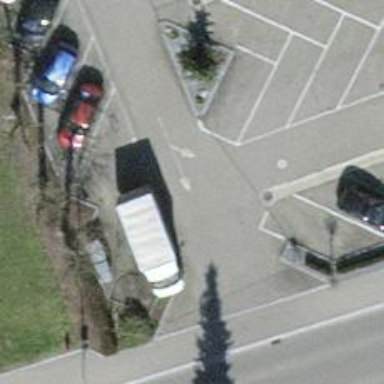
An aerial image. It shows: Parking aisle designated as service road.